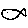
Label: fish